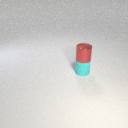
small cyan rubber cylinder below small red metal cylinder